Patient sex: M
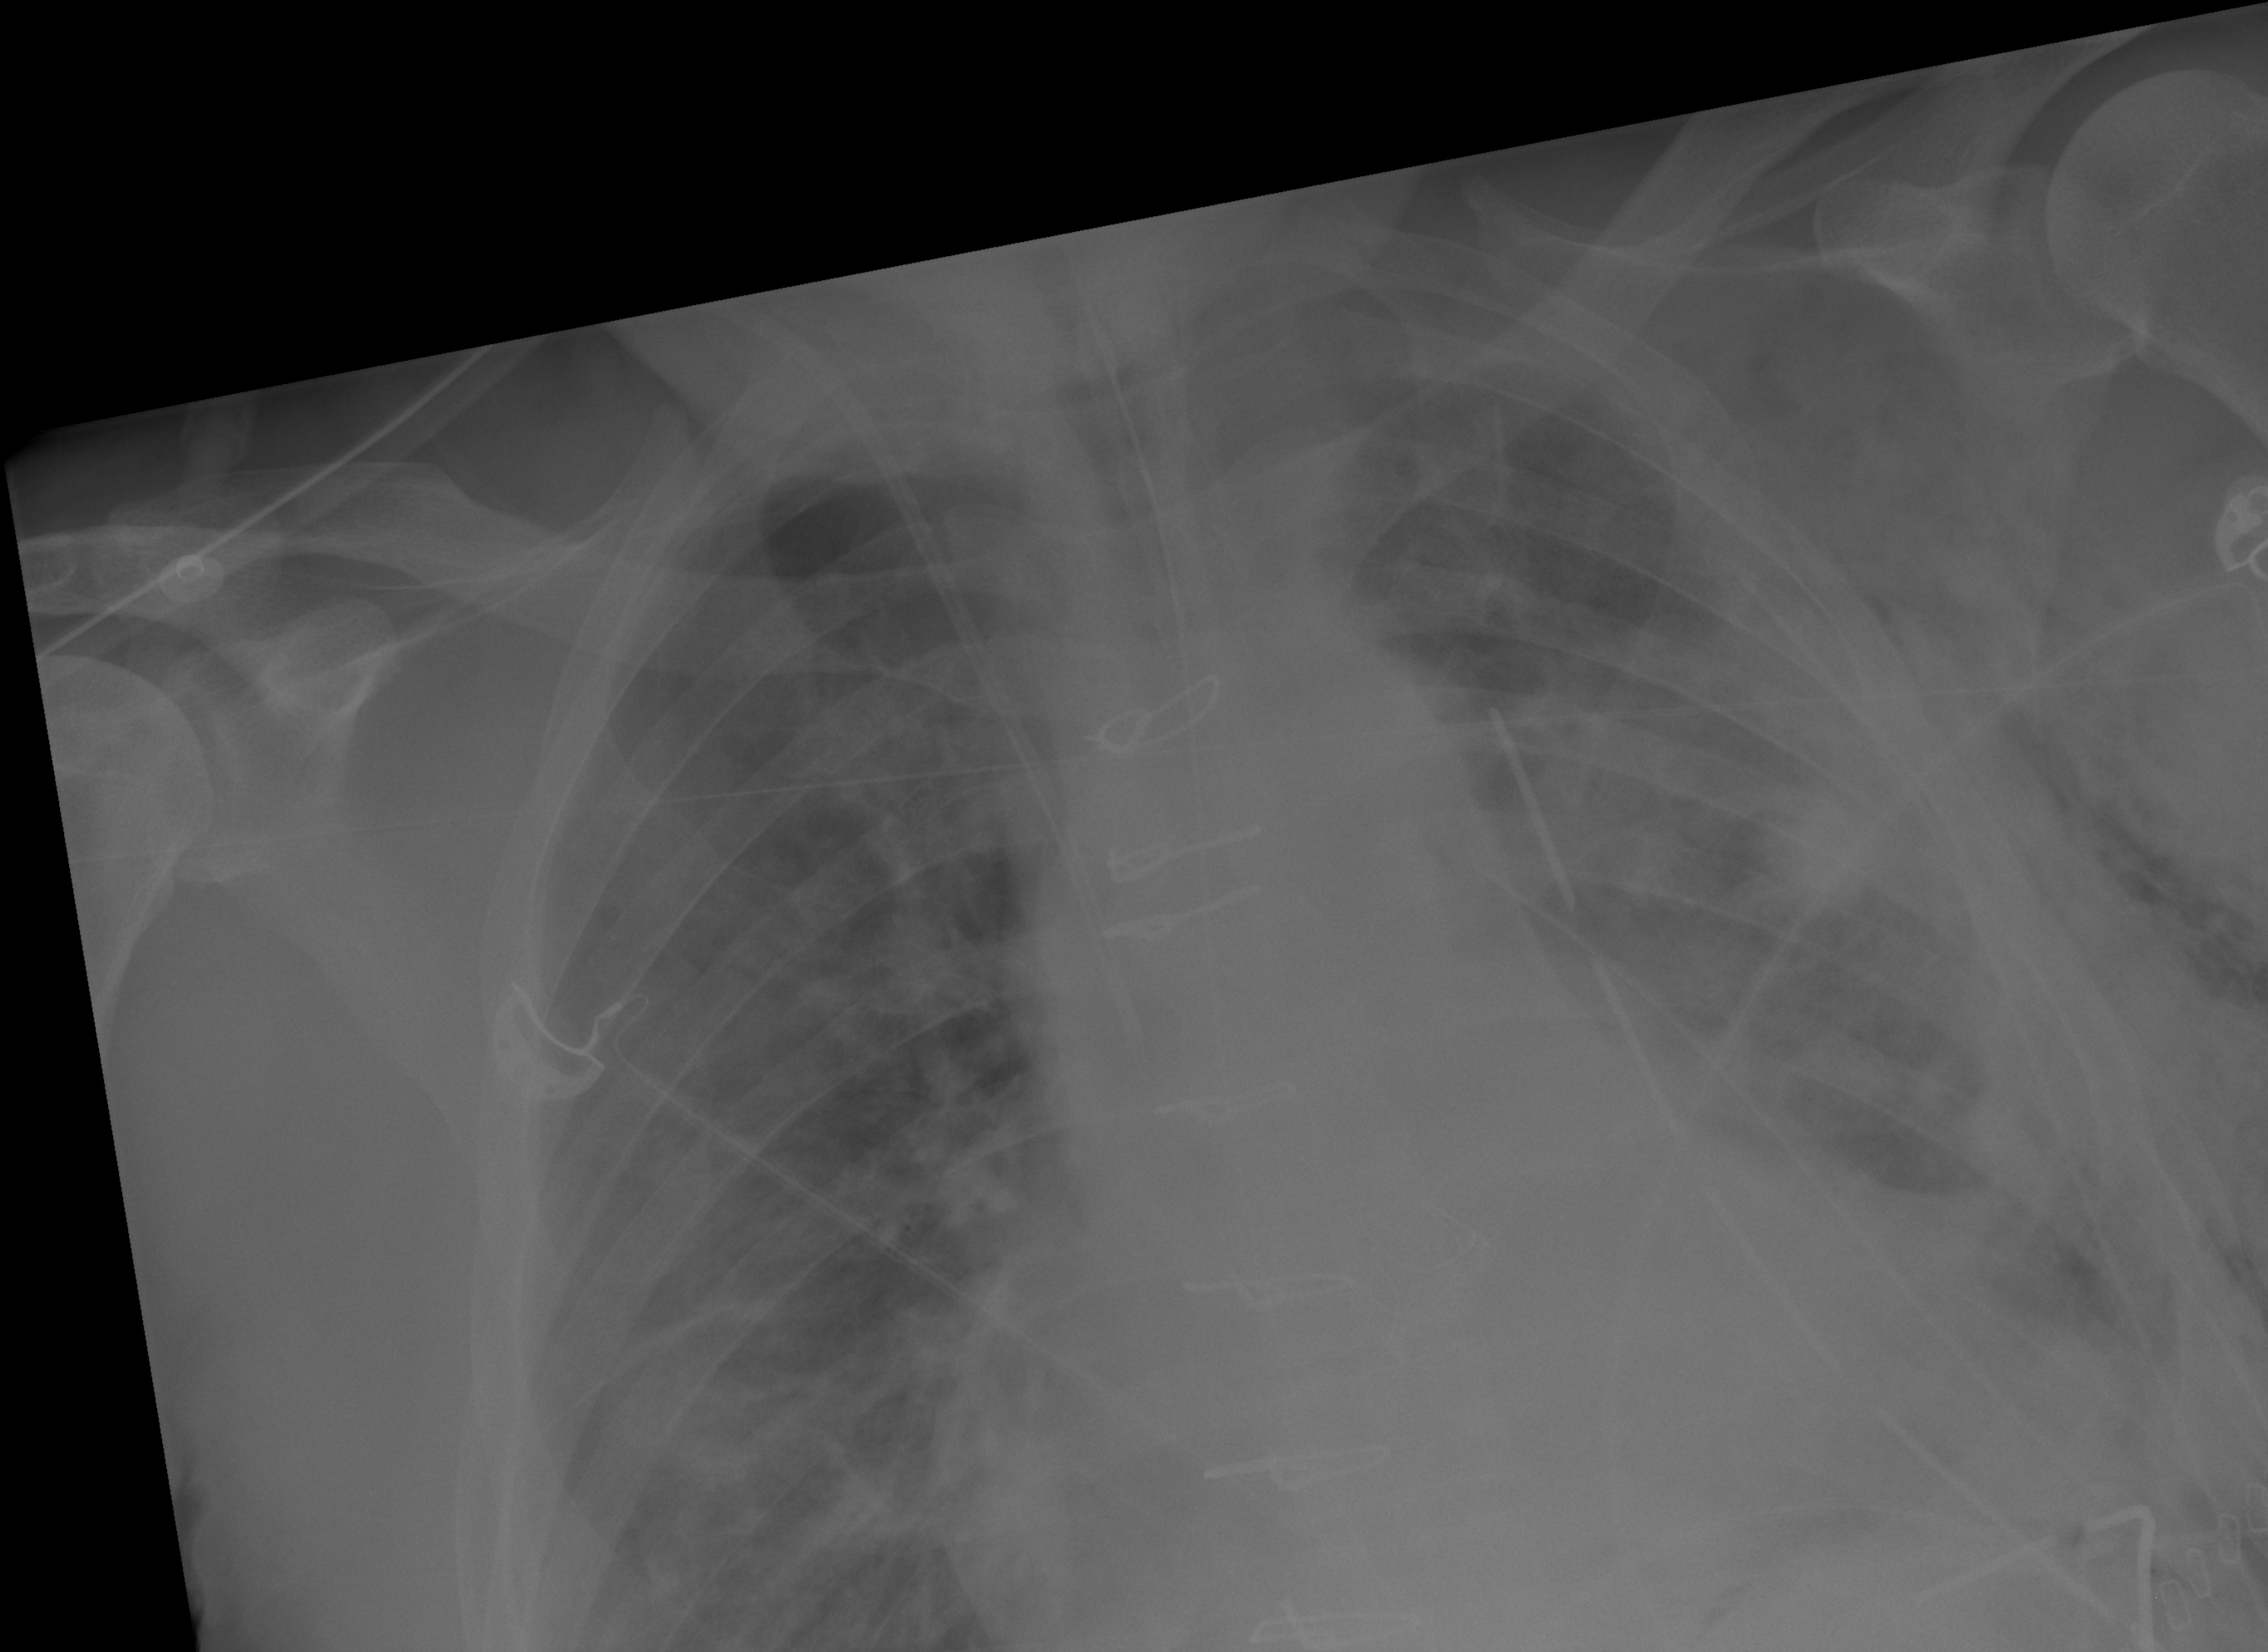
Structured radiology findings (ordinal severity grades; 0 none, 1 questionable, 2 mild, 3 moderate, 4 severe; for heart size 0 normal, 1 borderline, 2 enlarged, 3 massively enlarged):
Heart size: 2
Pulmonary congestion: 0
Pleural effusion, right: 0
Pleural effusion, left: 2
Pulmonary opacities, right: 2
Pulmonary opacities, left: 2
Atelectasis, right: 2
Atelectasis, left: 3